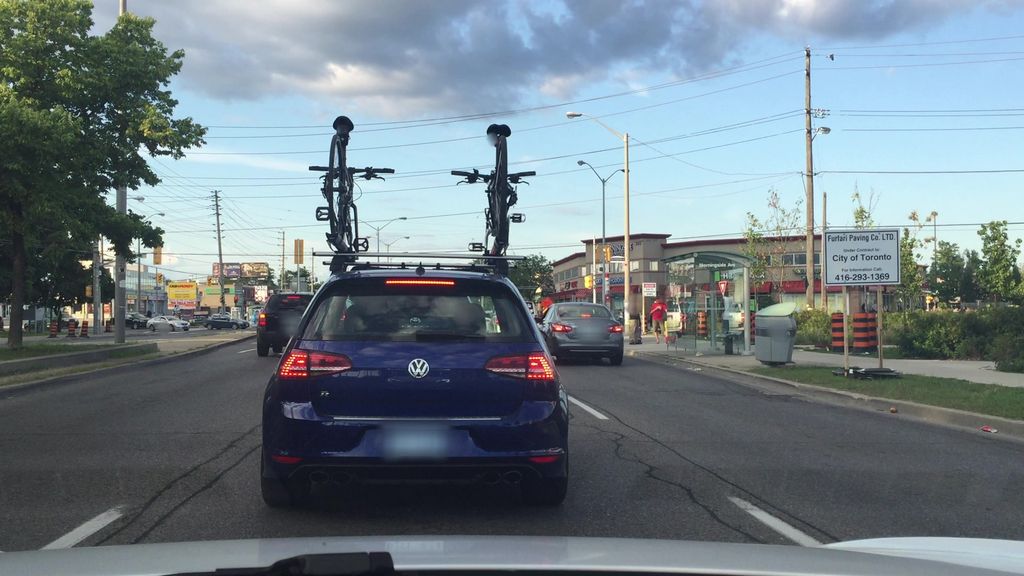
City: toronto